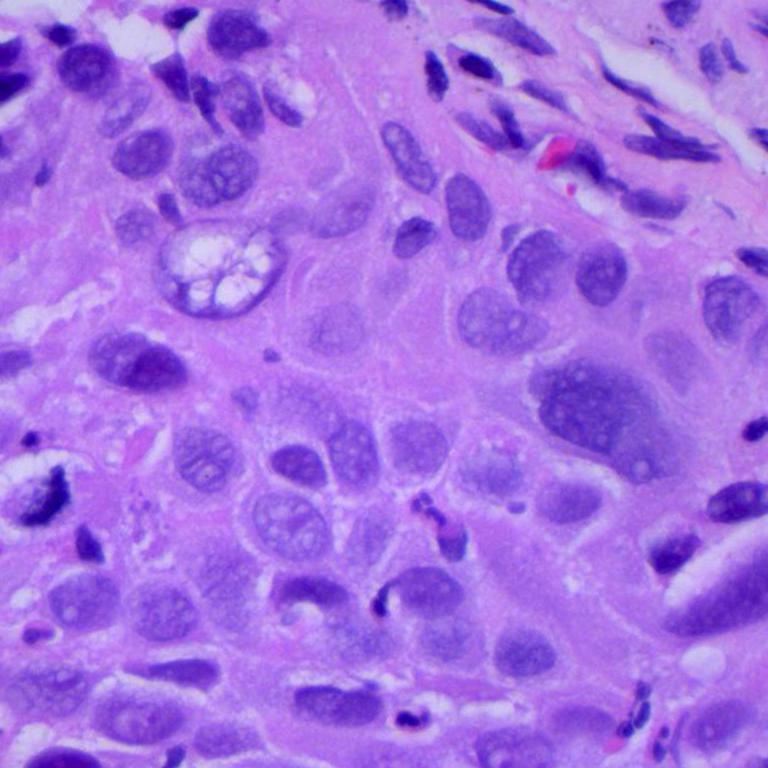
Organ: lung
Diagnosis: squamous carcinomas